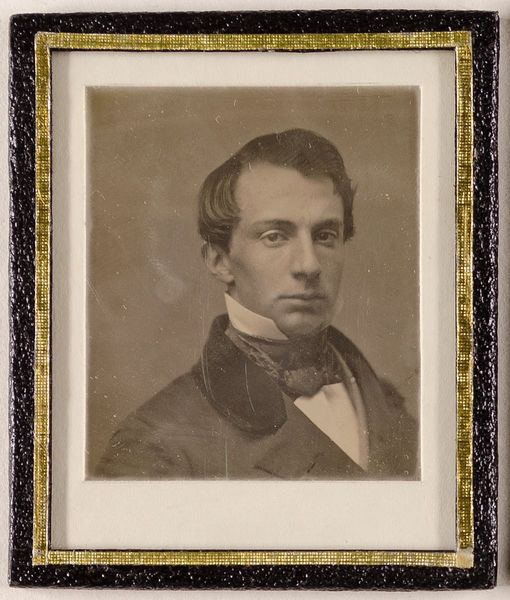
Titel: Unbekannter junger Mann
Künstler: Southworth & Hawes
Standort: Hamburg
Institution: Museum für Kunst und Gewerbe Hamburg
Schlagwörter: mann, brustbild, dreiviertelansicht, foto, fotografie, photographie, photo, lichtbild, daguerreotypie, bildwerke, angewandte und bildende kunst, hessische systematik, porträtfotografie, porträtphotographie